Question: I have a modal with JQuery UI tabs inside. There is a ASP.NET checkbox list server control in one of the tabs. I am facing a weird issue that if I set toTop:true in JQModal parameters
'''
$(document).ready(function() {
$('#testDiv').jqm({toTop: true});
});
'''
when I run a server side foreach on the checkbox list it always returns false on all items. Even though if they are selected/checked by user on screen ._.
'''
foreach (ListItem li in cbItems.Items)
{
if (li.Selected) // <= Always false ???
{
DataRow dr = dt.NewRow();
dr["ID"] = Convert.ToInt32(li.Value.ToString());
dr["ITEMNAME"] = li.Text.ToString();
dt.Rows.Add(dr);
}
}
'''
Removing from the JQModal parameters solves the problem but creates another problem that in IE7 my JQ modal window is behind the overlay of modal, which might be due to the container div having CSS position:relative. Any clue guys ?

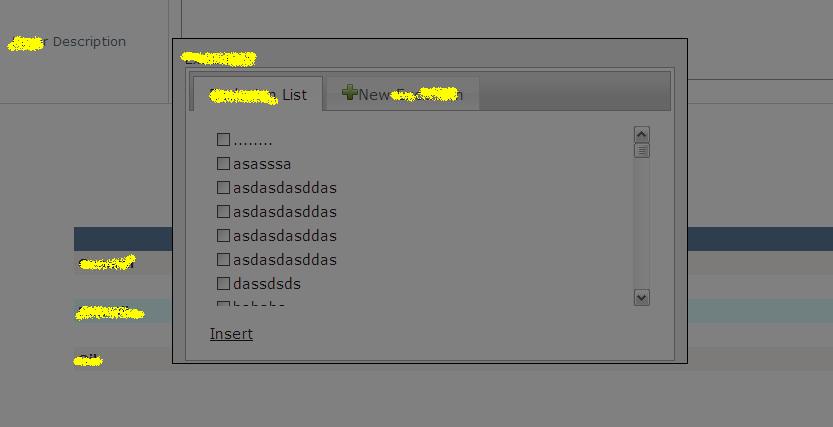
Answer: My guess is that when you set the 'toTop' option JQModal is taking your div that contains the checkbox list and attaching it to the 'BODY' tag instead of its normal position in the DOM. Since it is no longer inside the 'FORM' tag, then when you do the postback those values are lost.